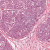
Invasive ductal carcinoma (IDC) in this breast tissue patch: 0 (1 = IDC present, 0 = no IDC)